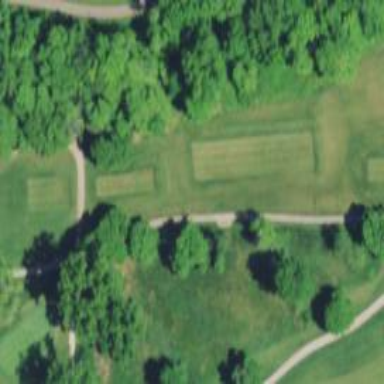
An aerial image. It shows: Grassy area designated as golf tee.